Question: I've been struggling/ignoring this for some time. I have a project (<URL> with a number of sub-projects: core, android, jdbc, tests, etc.. Everything is working ok with git and the repos except that all of the directories/folders in my 'ormlite-tests' sub-project show up as modified from within the EGit plugin in eclipse. Also, if there were files that were modified, they would not be marked as such inside of the same 'ormlite-tests' project. All my other sub-projects are working fine showing proper modification status. If I do a commit or synchronize from EGit, no changes are found and refresh doesn't change this.
If you take a look at the following image you can see that the 'BatchOperations.java' file is not modified but the 'perf' directory is marked as modified. This is true for all other directories under 'ormlite-tests'. 'git status' from the command line shows no outstanding changes. I've deleted and re-cloned this repo a of times. I've also recloned every all of the projects and as far as I can tell I'm doing the same thing with the 'ormlite-jdbc' and the other repos which work fine.

I'm using EGit 2.3.1 with Eclipse 3.7.2. Although I've only checked my code in from the web and one architecture (OSX), I thought it might be the CRLF stuff but changing the 'core.autocrlf' setting did not help. I've thumbed through some of the Egit bugs but not found anything that seems like a match. My repos on github are: <URL>, ... Thanks for any help.
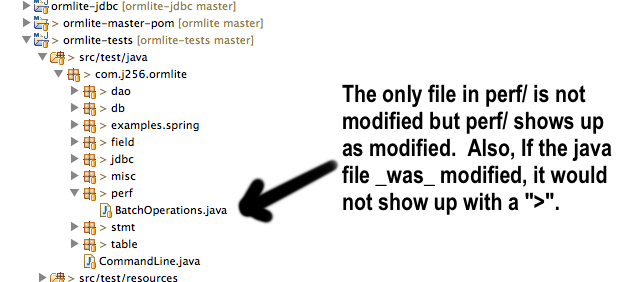
Answer: This is an old question but for posterity, this seems to have gone away with a new version of the Eclipse git plugin. I am running right now EGit version 3.0.3 and I've not seen this problem for some time.